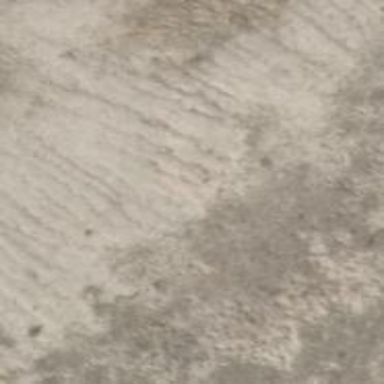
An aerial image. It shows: Sandy area in nature.